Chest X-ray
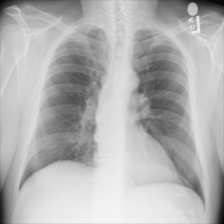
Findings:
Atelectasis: negative
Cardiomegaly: negative
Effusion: negative
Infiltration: positive
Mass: negative
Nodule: negative
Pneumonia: negative
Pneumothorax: negative
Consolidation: negative
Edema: negative
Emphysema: negative
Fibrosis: negative
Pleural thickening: negative
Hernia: negative